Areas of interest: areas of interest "Soccer Field"
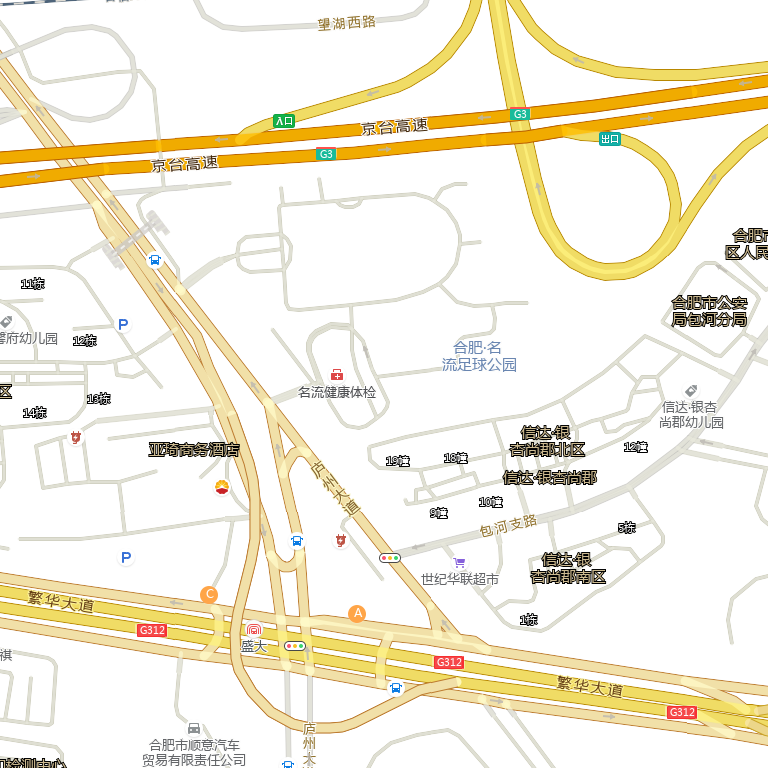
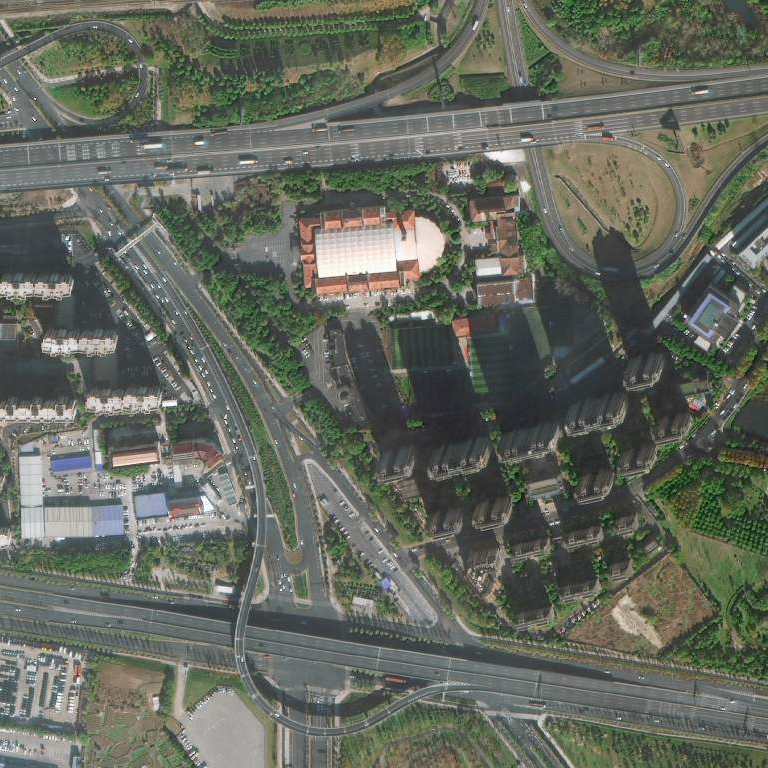